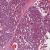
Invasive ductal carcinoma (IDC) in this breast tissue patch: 1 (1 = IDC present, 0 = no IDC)